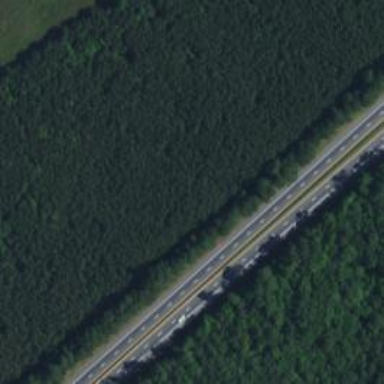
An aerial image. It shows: Trunk highway.